Chest X-ray. View position: PA
Patient age: 69
Patient sex: F
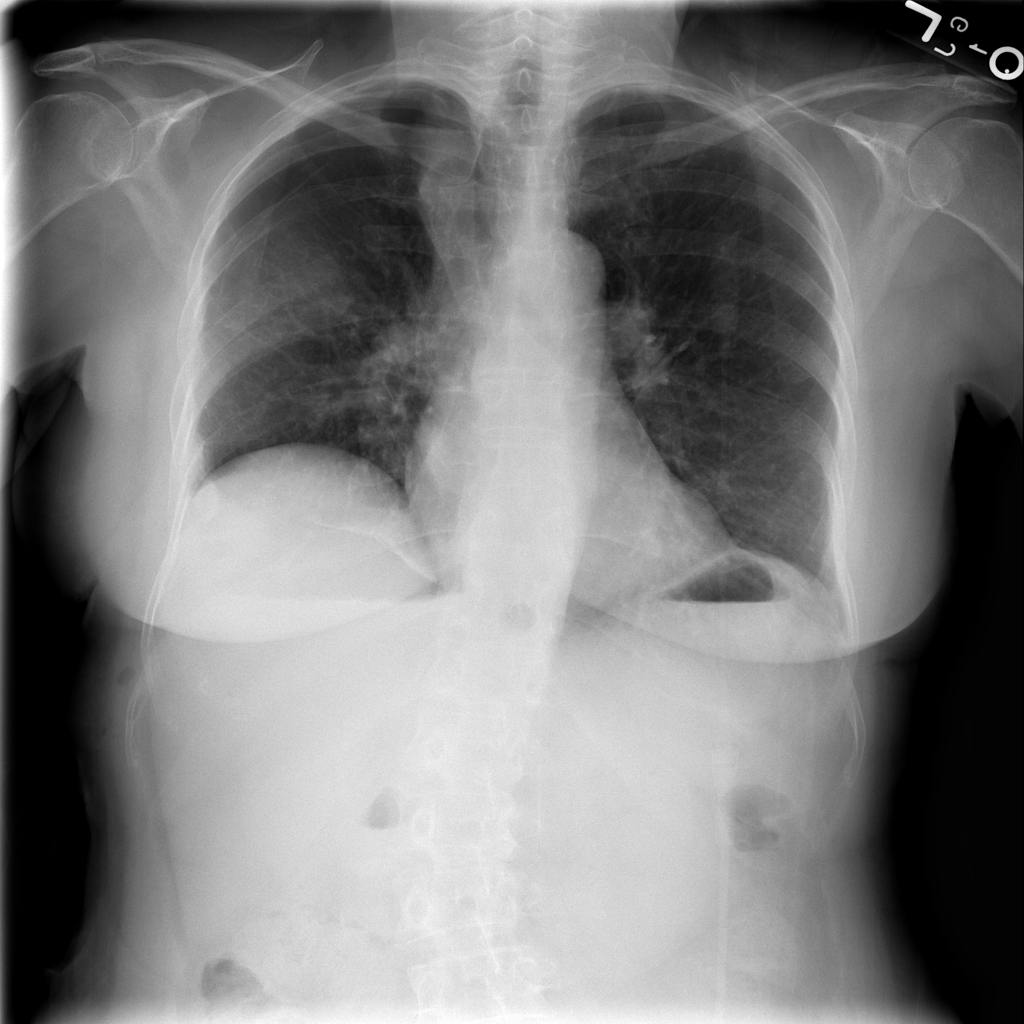
Finding: Pneumothorax